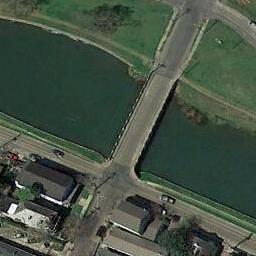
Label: bridge